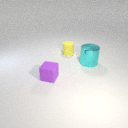
small yellow rubber cylinder behind large cyan metal cylinder